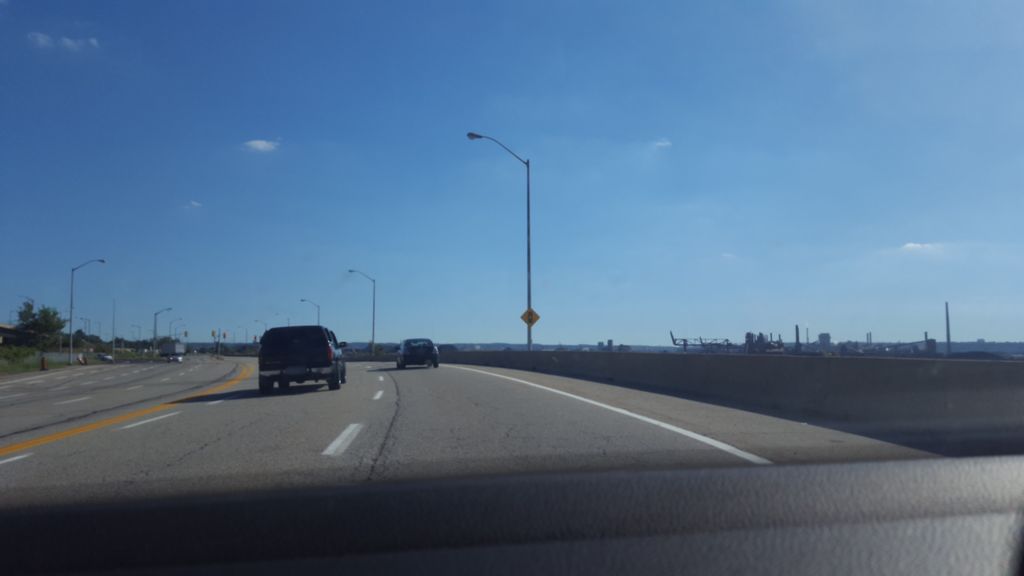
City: hamilton